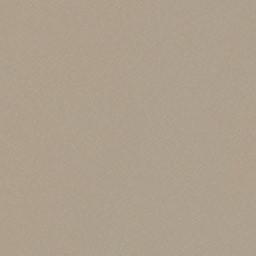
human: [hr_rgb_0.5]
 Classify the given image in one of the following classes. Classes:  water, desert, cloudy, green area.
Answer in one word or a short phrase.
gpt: desert